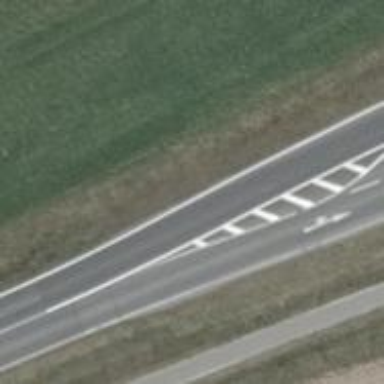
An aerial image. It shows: Primary road with asphalt surface.